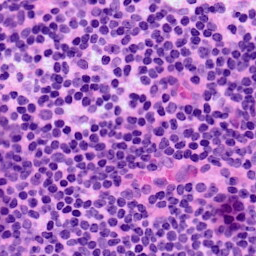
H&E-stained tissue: LymphNode